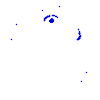
Particle: electron